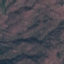
Land use / land cover: HerbaceousVegetation